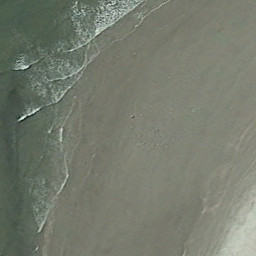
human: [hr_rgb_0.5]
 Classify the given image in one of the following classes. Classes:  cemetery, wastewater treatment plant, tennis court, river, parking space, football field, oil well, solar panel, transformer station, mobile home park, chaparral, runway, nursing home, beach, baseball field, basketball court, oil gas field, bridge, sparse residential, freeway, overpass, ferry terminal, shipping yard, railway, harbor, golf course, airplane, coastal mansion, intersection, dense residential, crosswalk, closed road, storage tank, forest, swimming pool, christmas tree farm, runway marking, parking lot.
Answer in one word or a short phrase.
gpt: beach